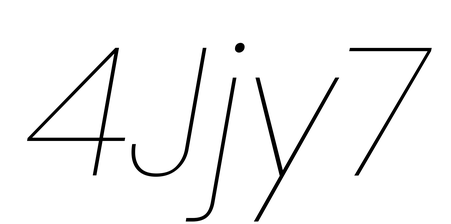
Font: Poppins-ThinItalic